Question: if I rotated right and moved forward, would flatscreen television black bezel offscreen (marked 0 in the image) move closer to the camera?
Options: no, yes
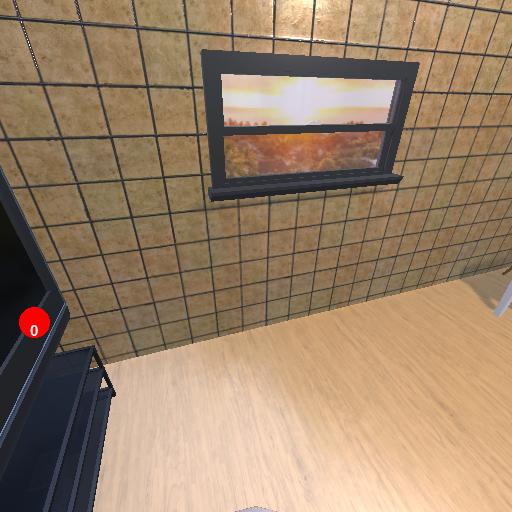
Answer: no